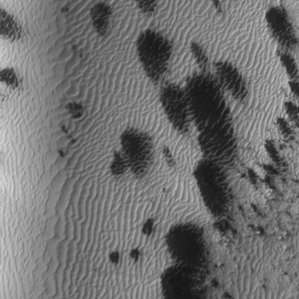
Label: frost